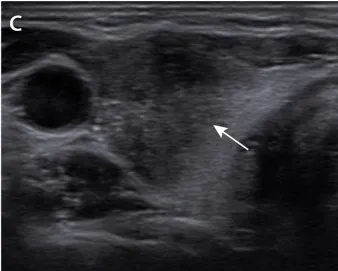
Thyroid ultrasound. (B)
Case 1: longitudinal view of the right thyroid lobe with decreased blood flow within the hypoechoic areas on color-coded Doppler sonography.
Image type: radiology (ultrasound)